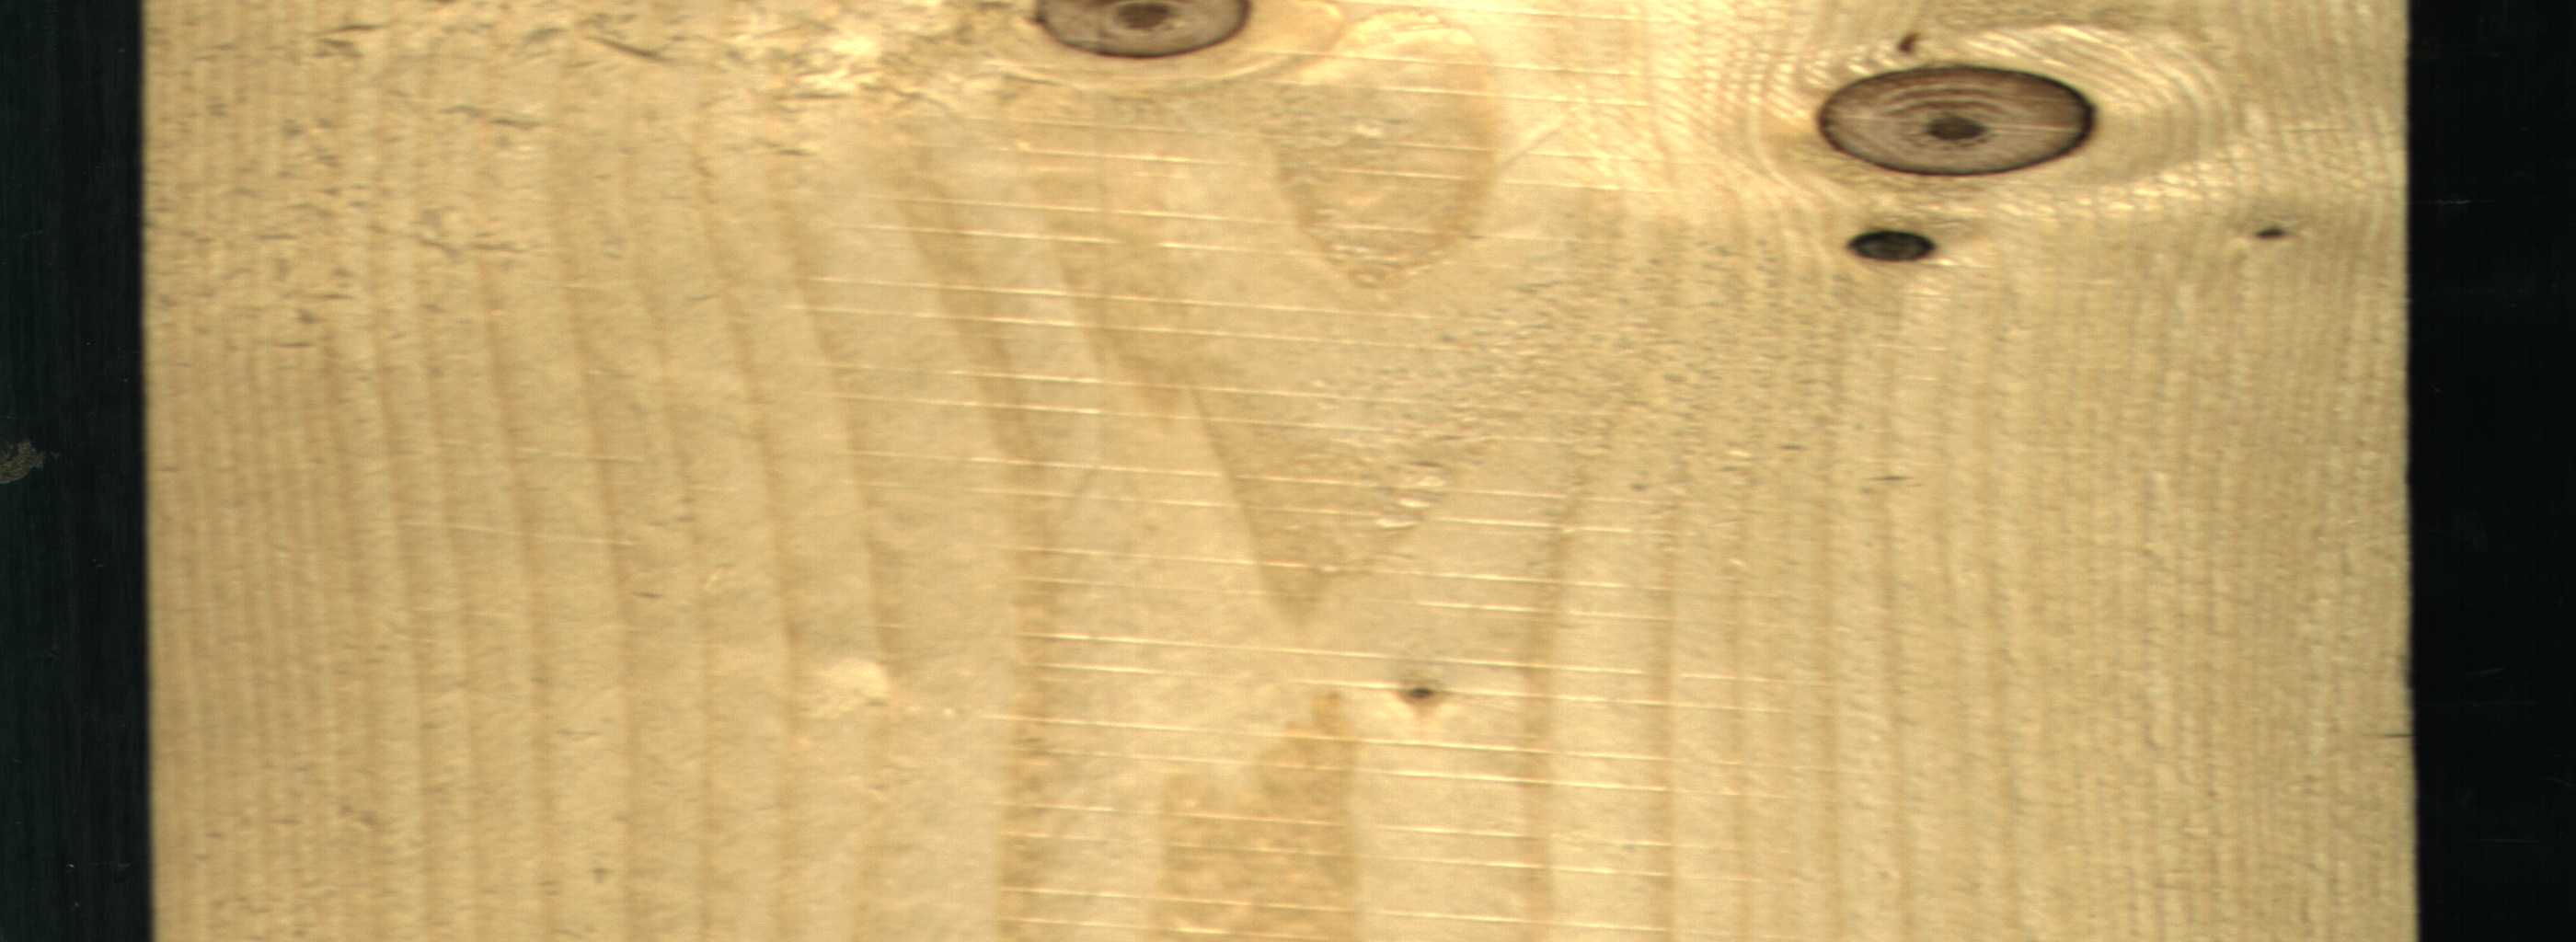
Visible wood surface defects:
Dead_Knot
Dead_Knot
Dead_Knot
Dead_Knot